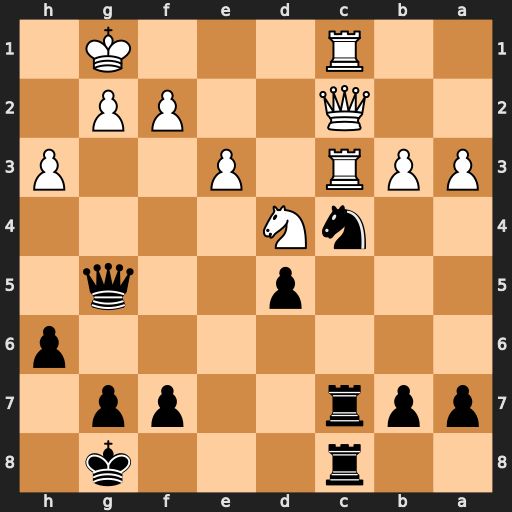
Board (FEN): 2r3k1/ppr2pp1/7p/3p2q1/2nN4/PPR1P2P/2Q2PP1/2R3K1
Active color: b
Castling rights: -
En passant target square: -
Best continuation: Nxe3 fxe3 Rxc3 Qxc3 Rxc3